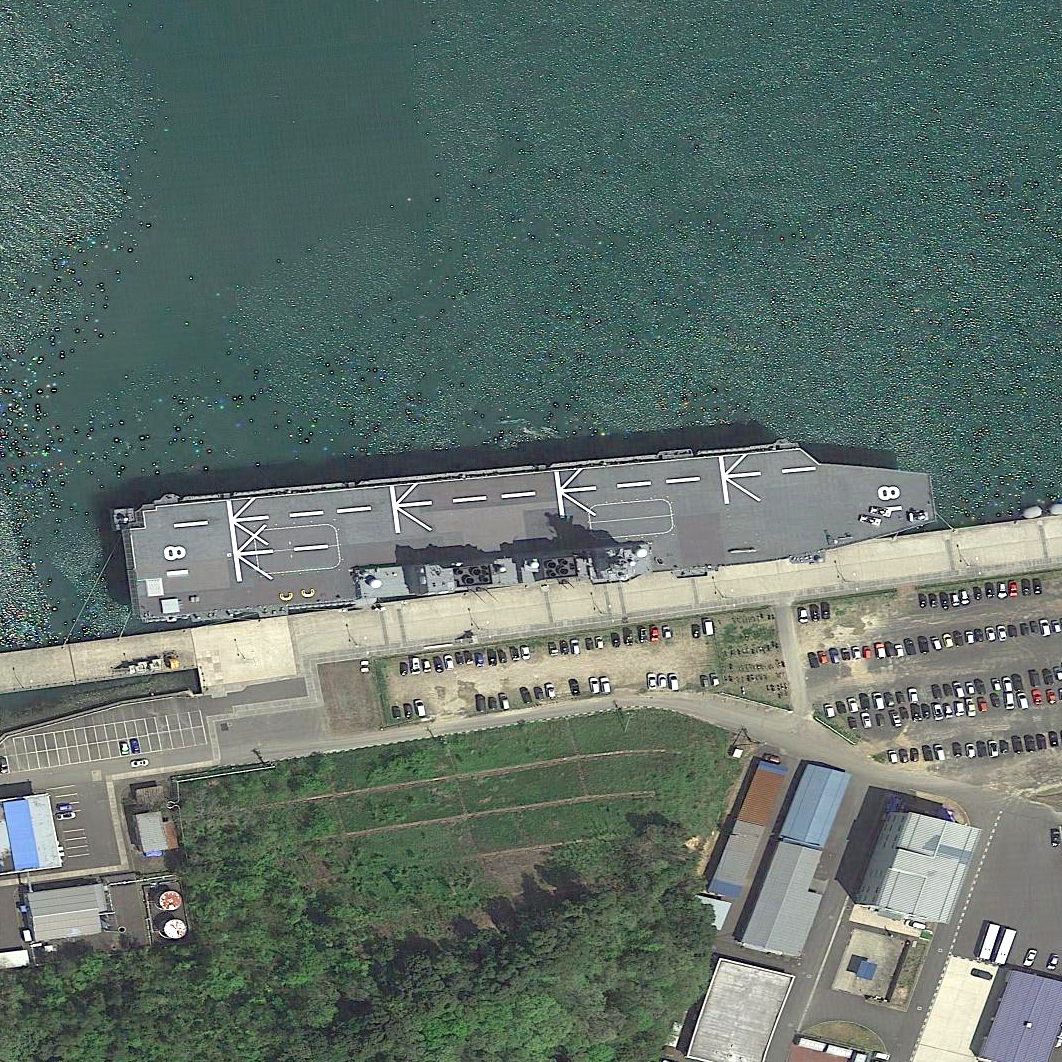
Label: assault